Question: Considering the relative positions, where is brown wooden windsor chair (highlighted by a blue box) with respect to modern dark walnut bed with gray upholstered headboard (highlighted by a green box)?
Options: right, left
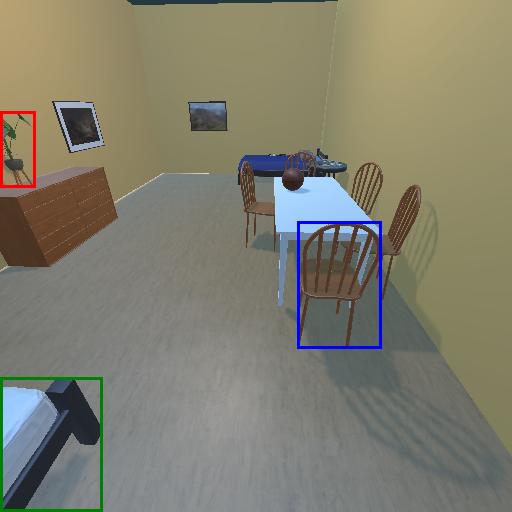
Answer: right